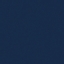
Land use / land cover class: SeaLake